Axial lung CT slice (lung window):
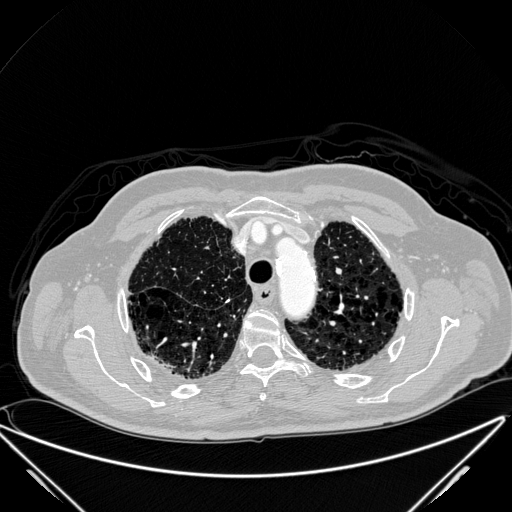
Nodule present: no